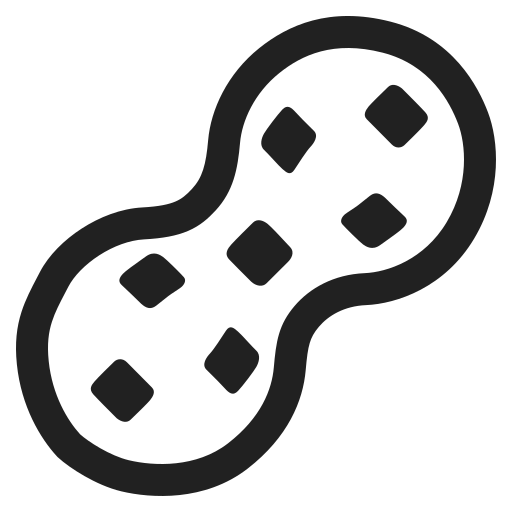
peanuts high contrast